Question: I need to simulate a buyer transaction in my paypal sandbox environment. Essentially, a buyer is a user that decides to subscribe to my service, which is done using the Paypal NVP API method: DoDirectPayment.
Reading the documentation, I gather that a buyer in this case will essentially be a Personal account, and basically to make any kind of api call, I require API credentials. However, the PAYPAL Developer website does not show any kind of API credentials for this personal account :

I do have a business account, and that does state the corresponding API credentials. The link I am referring to is :
<URL>
where it states that the API credentials are specified for all accounts.
The only rationale I have behind this are :
a) personal accounts do not get API credentials,
b) I need to simulate a DoDirectPayment API with my business account API credentials, but documentation states that to simulate a buyer transaction I must use a personal account.
c) I need to set API credentials manually somehow.
Any leads?
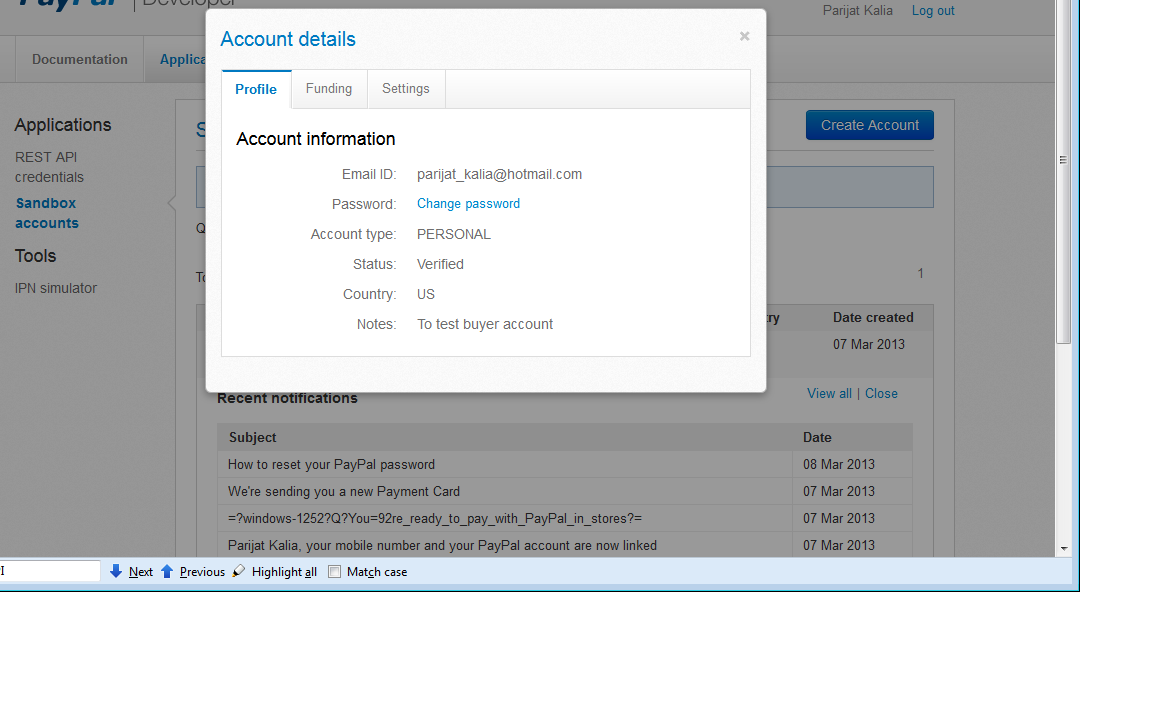
Answer: You would use your API credentials from your business account in the API call. As for the buyer, you would not be paying with a PayPal account if you are using the DoDirectPayment API. You would be using a credit card. You should be able to use any of the card numbers below to test with. I juse use a Mod 10 check to generate the card numbers. You can just use any valid future date for the exp date, and use 123 for the card security code.
Visa
4539261585419872
4532063588063153
4024007125711126
4916126222581496
4916335290325039
4929693226575720
4916573003035640
4485204470227566
4024007102338976
4024007148183980